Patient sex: M
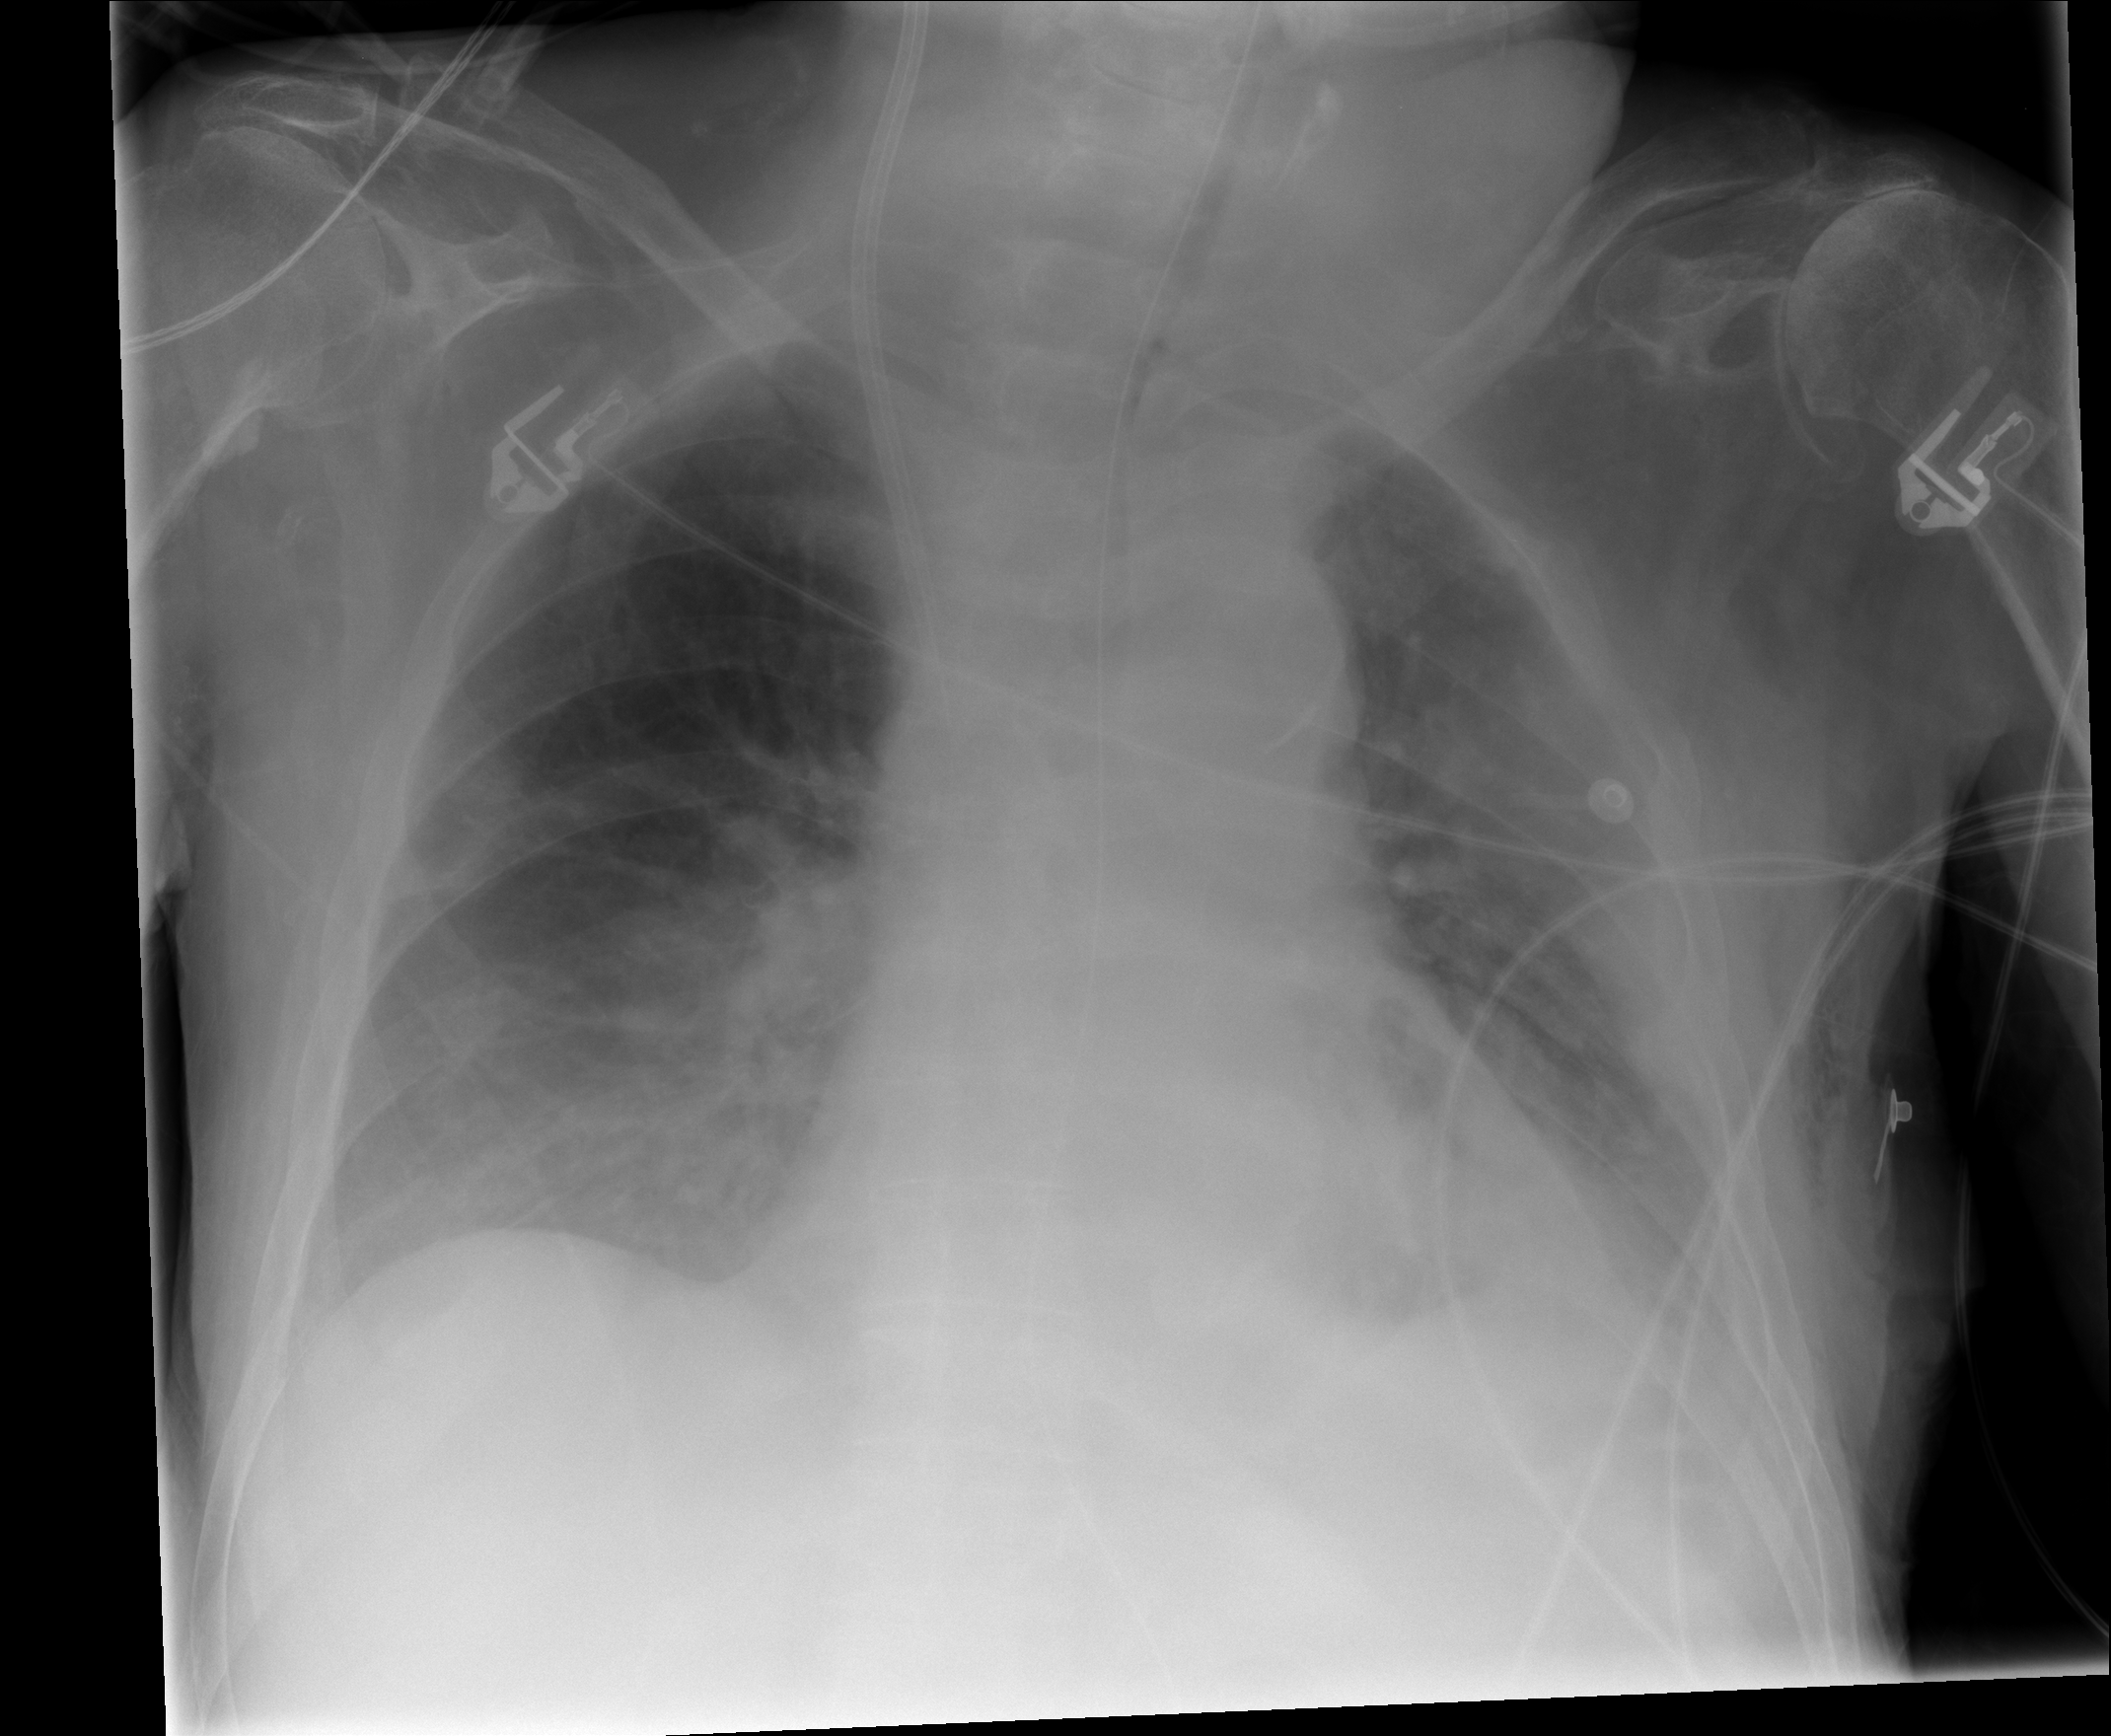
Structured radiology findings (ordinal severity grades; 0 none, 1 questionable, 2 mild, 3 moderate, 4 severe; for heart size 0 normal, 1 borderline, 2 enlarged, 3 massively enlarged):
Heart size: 0
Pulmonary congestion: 0
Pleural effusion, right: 2
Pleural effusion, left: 2
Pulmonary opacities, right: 2
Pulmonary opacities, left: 0
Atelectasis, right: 2
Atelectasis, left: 1